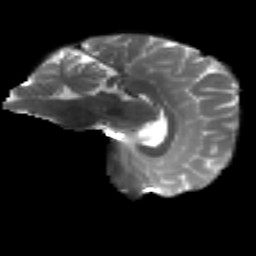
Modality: T2w
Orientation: sagittal
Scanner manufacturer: siemens
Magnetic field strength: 3 T
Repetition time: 4.16 s
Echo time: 0.0806 s